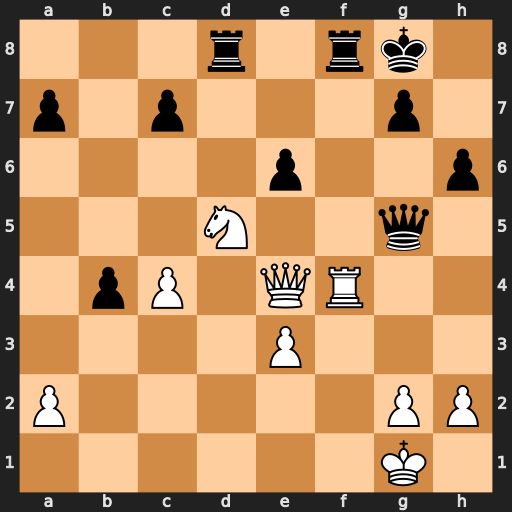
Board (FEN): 3r1rk1/p1p3p1/4p2p/3N2q1/1pP1QR2/4P3/P5PP/6K1
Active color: w
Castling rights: -
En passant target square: -
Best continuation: h4 Qxf4 Nxf4